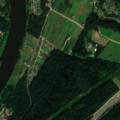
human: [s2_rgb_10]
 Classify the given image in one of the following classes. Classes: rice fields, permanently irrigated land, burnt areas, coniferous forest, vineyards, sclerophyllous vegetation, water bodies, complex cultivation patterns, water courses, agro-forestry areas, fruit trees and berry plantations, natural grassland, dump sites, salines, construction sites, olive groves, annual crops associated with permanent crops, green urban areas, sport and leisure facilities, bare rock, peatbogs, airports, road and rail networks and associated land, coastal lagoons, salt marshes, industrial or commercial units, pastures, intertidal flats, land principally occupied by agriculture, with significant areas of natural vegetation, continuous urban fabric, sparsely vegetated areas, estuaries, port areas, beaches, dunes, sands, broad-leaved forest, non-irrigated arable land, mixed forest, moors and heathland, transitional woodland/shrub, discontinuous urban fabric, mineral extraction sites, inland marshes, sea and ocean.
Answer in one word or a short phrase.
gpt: discontinuous urban fabric, road and rail networks and associated land, pastures, complex cultivation patterns, coniferous forest, mixed forest, water courses